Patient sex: M
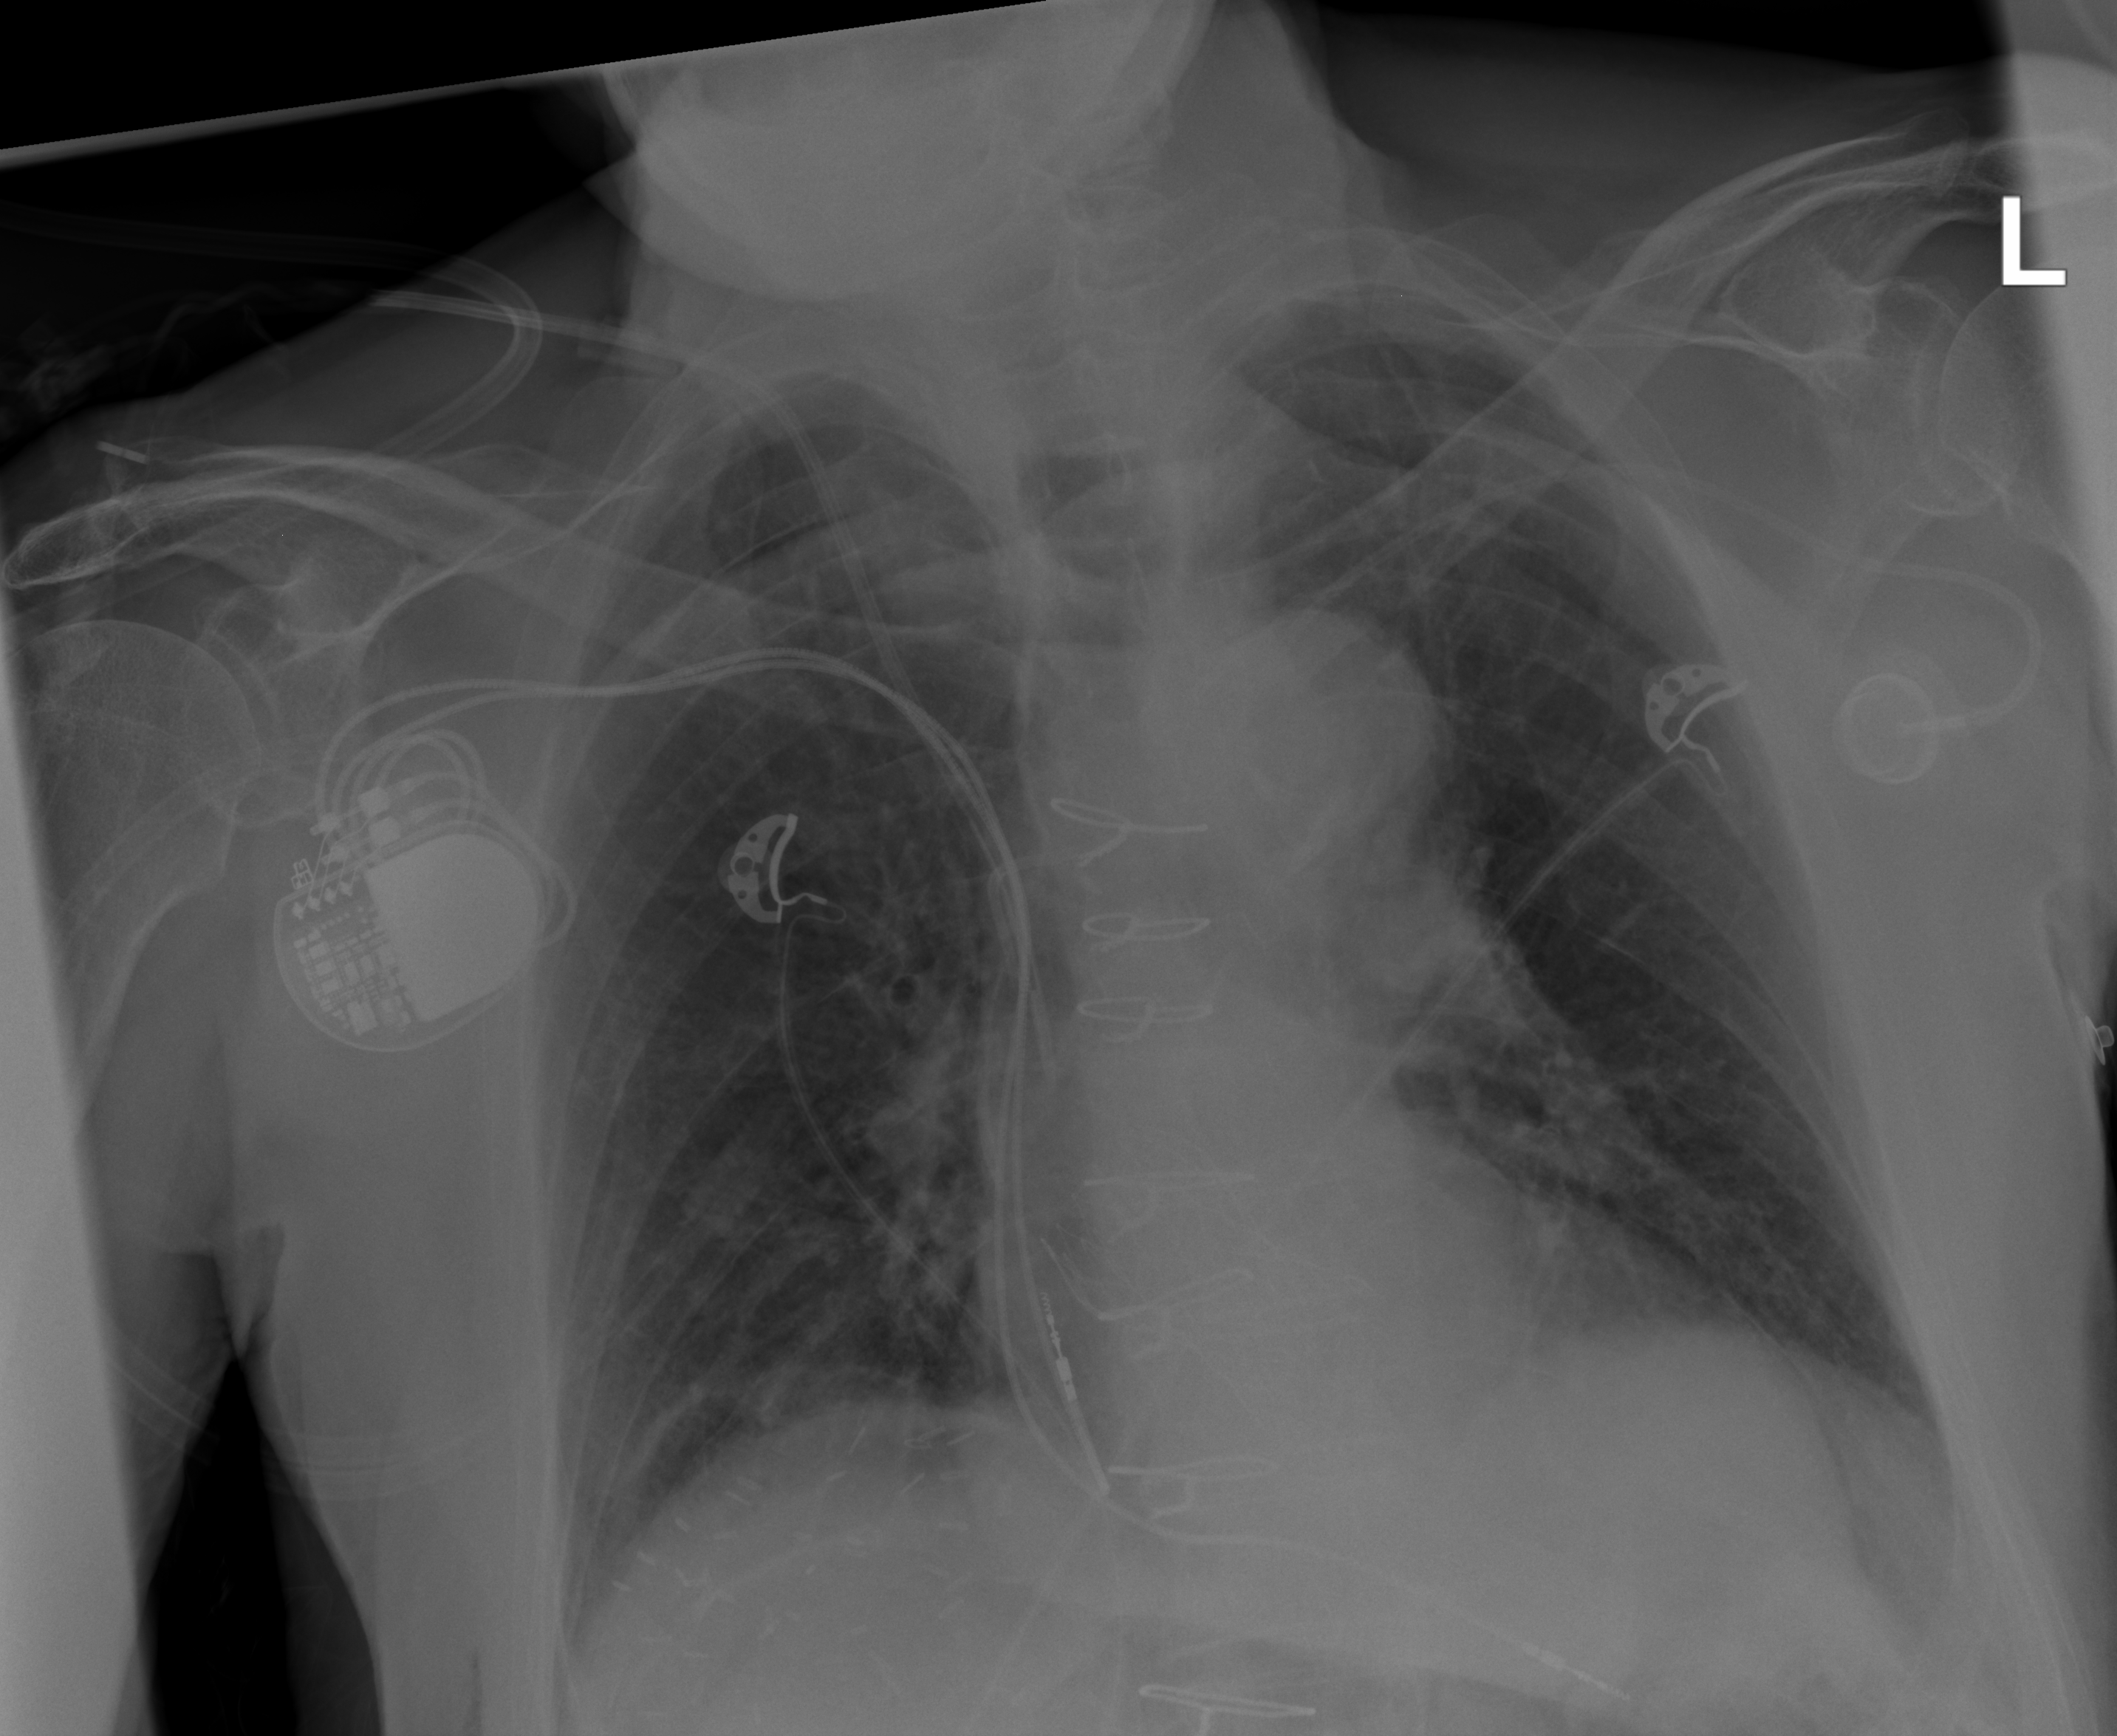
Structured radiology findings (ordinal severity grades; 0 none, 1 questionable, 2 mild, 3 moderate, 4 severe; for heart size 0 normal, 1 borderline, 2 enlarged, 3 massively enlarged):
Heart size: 2
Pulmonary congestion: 0
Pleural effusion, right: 2
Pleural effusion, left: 0
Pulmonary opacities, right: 0
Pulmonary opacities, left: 0
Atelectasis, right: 2
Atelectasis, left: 0